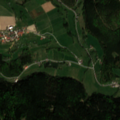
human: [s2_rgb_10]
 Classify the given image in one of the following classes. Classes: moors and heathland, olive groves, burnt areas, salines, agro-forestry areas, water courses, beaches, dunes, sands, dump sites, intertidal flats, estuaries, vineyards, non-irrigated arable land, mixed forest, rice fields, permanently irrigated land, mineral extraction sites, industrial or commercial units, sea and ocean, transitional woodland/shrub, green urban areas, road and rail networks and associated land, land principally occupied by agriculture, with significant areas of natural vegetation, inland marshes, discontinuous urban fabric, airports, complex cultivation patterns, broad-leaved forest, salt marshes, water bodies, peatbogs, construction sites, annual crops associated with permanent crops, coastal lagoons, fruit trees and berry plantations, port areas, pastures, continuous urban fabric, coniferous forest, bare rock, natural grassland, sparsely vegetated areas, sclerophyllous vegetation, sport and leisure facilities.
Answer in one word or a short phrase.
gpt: non-irrigated arable land, pastures, coniferous forest, mixed forest